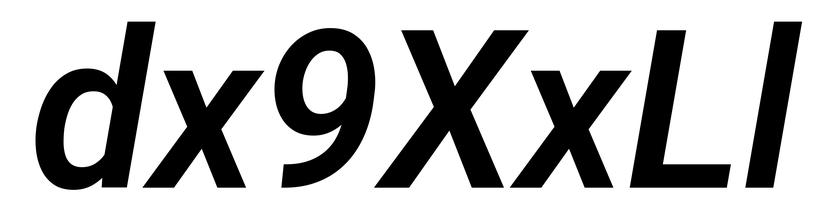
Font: Roboto-Italic_SemiBold_Italic